Aerial crown-view tile of a tropical tree (Barro Colorado Island, Panama), acquired 20240813:
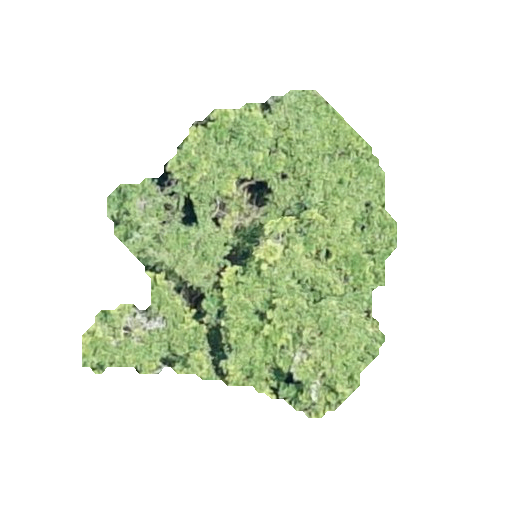
Species: Guapira myrtiflora
GBIF accepted scientific name: Guapira myrtiflora
Crown area: 103.234 m²